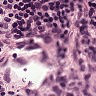
Metastatic tissue present: no